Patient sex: M
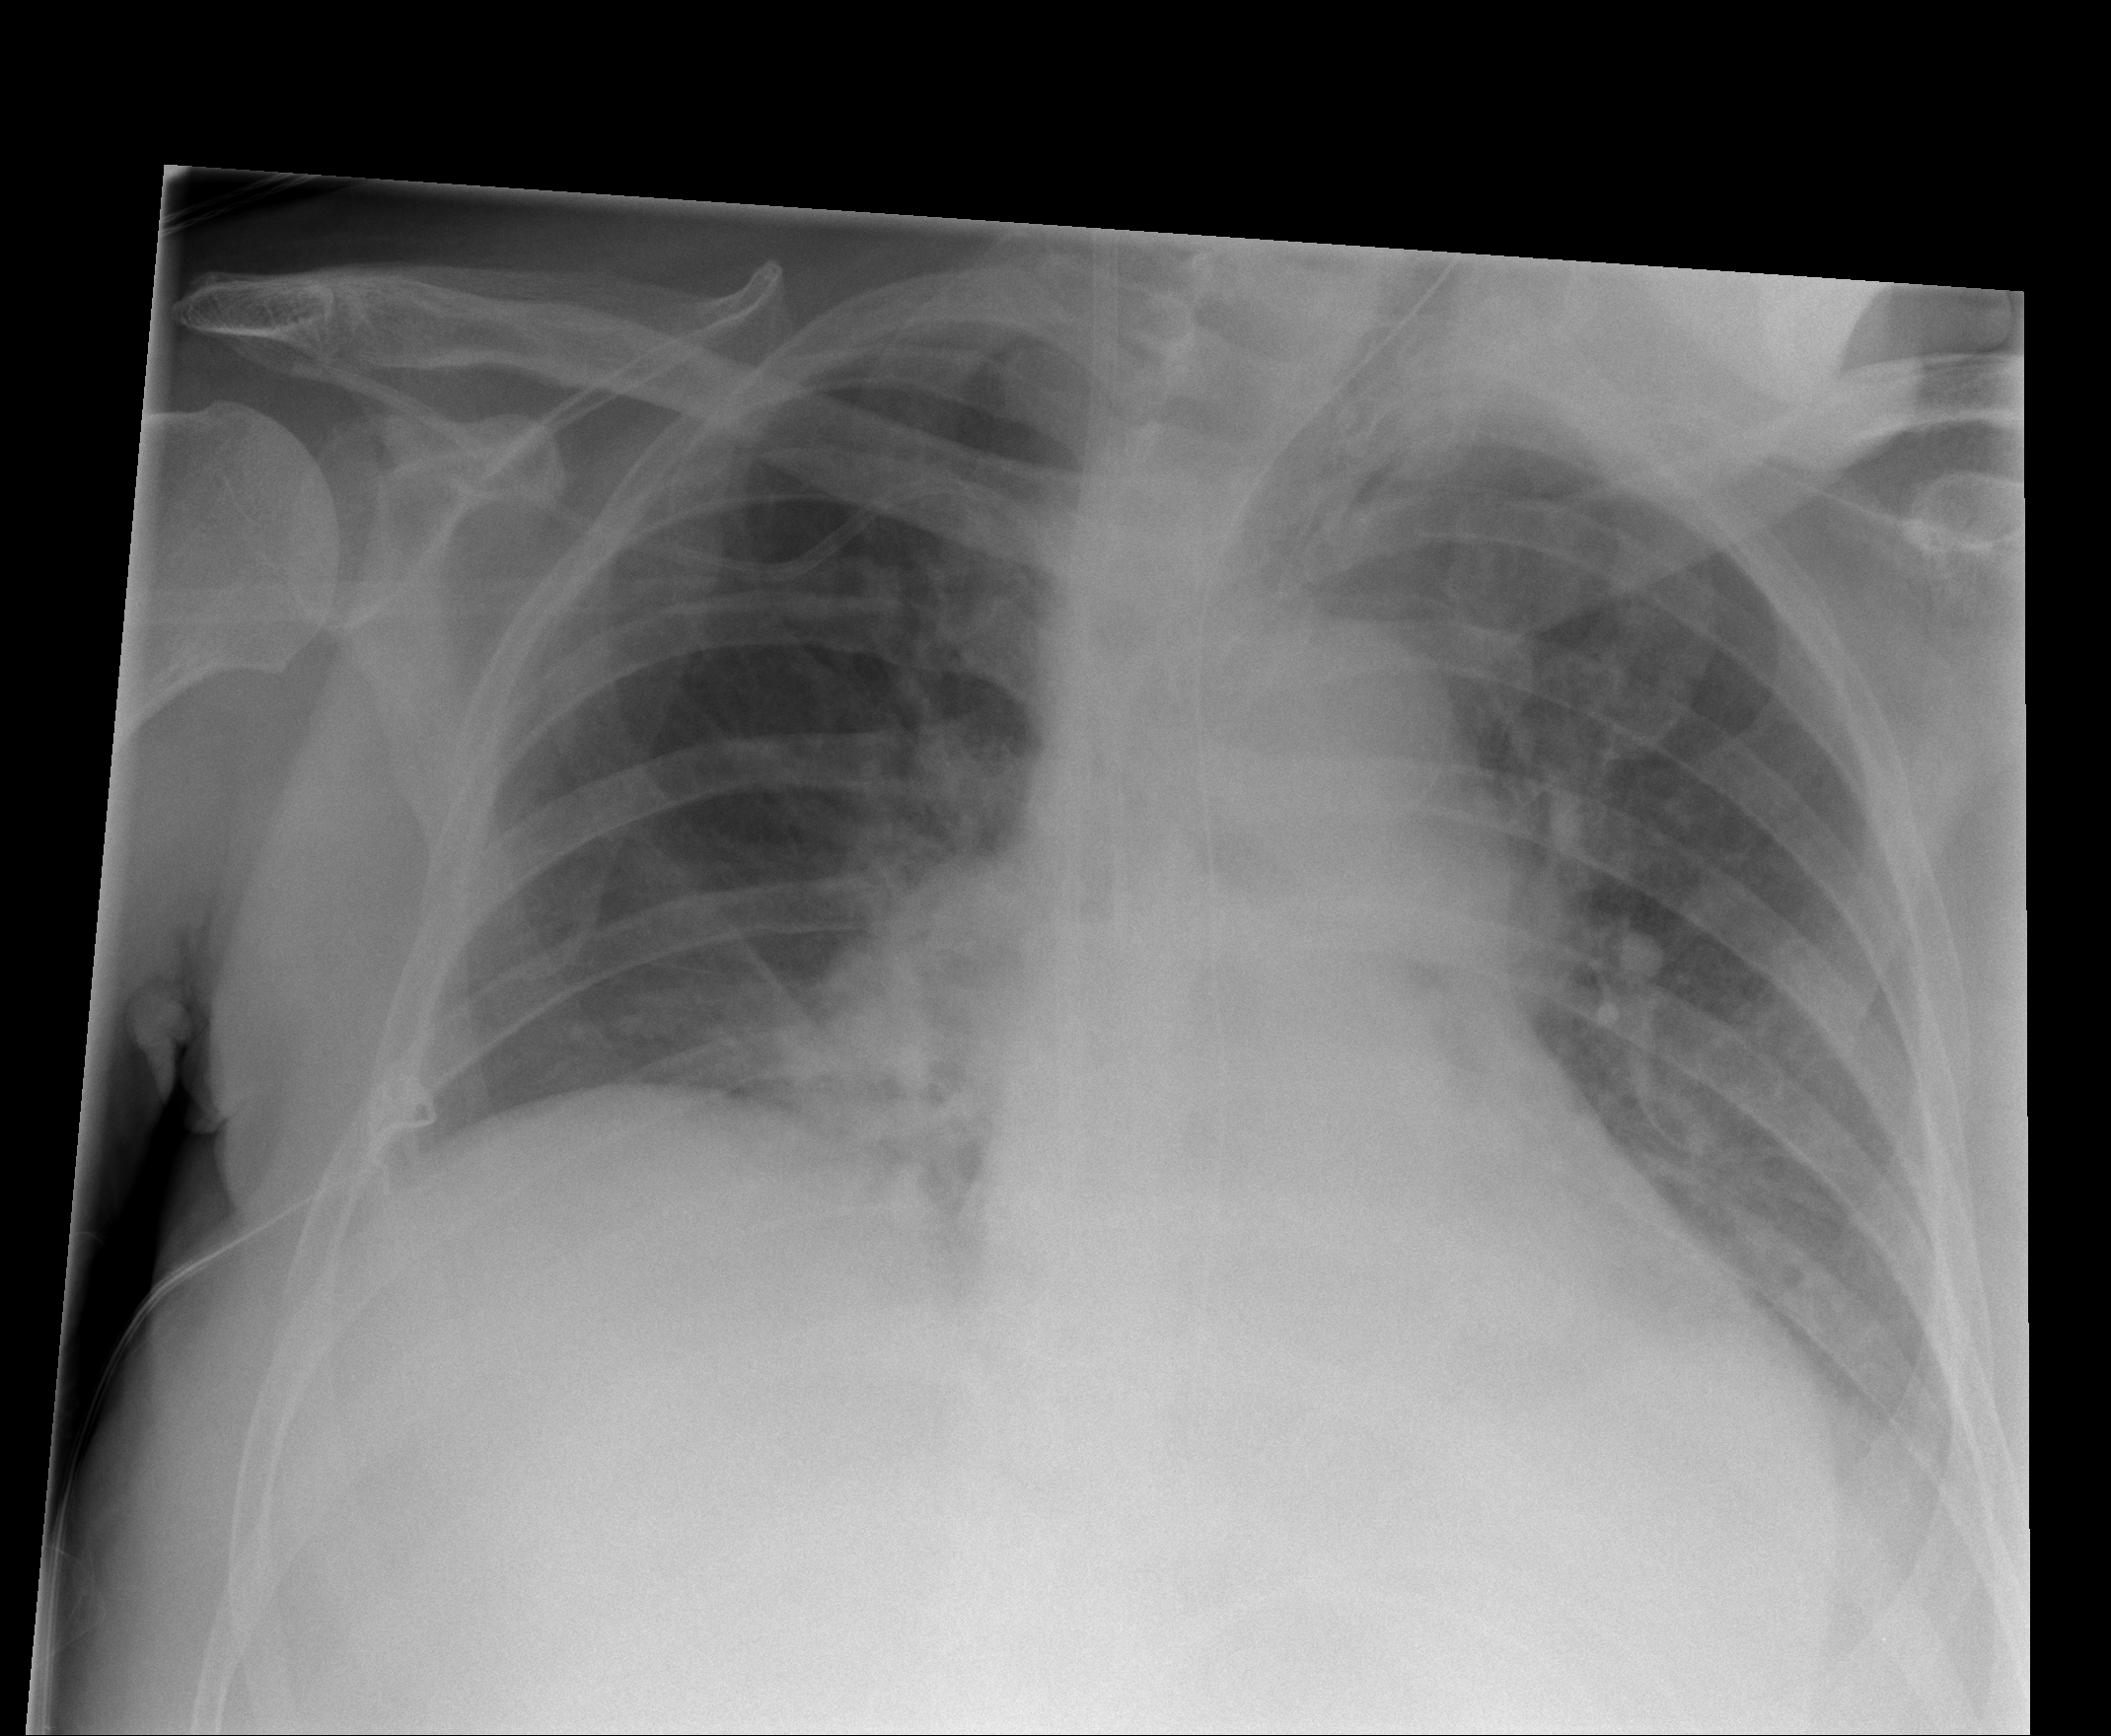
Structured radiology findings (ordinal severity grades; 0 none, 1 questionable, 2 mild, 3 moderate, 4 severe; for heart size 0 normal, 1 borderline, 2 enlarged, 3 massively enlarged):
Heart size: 0
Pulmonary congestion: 2
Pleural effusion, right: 0
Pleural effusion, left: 0
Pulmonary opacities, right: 0
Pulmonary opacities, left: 0
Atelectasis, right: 0
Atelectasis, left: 0